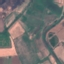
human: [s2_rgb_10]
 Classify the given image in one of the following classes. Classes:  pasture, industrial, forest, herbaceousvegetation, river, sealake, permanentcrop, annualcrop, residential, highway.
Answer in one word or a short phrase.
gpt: PermanentCrop